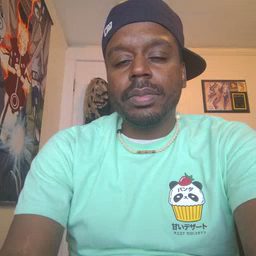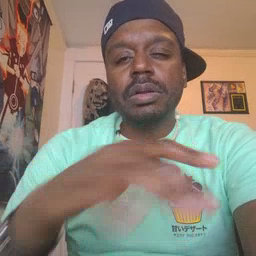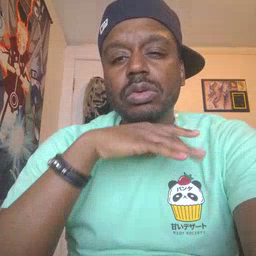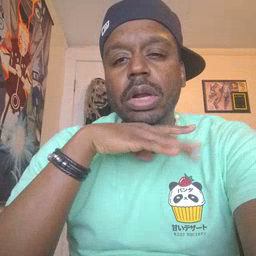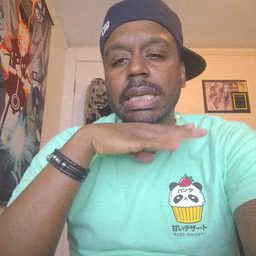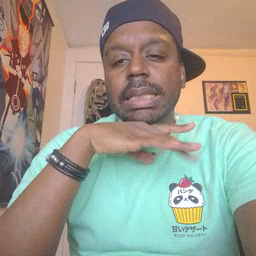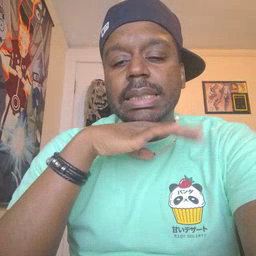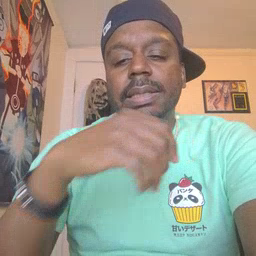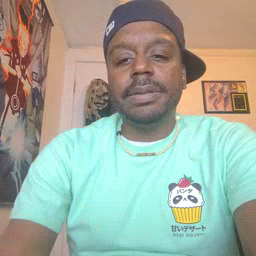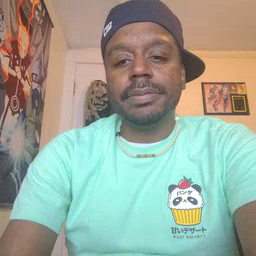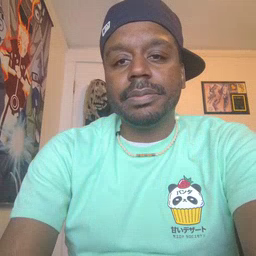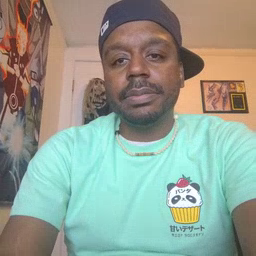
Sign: dirty